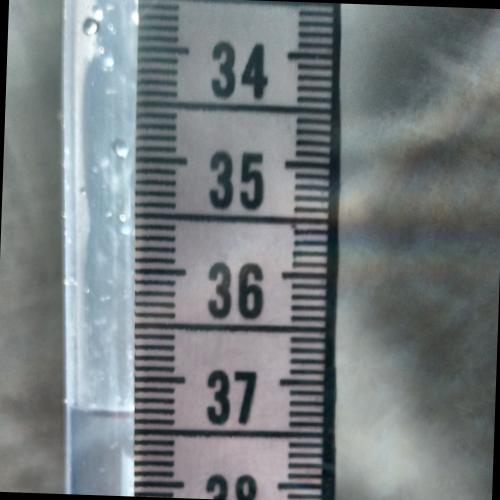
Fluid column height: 37.3 cm